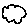
Label: cloud